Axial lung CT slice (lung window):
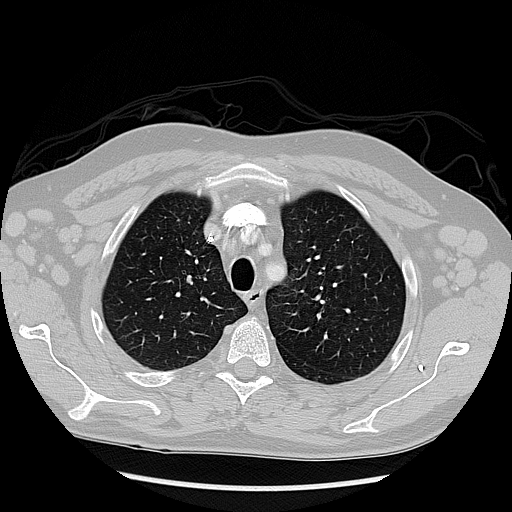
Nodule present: no